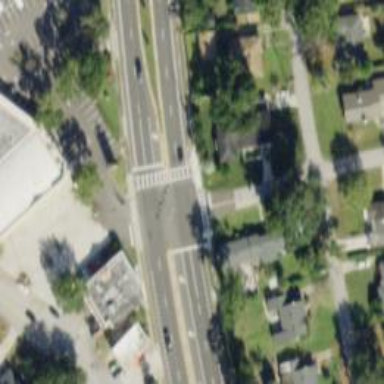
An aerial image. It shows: Marked crossing on footway.